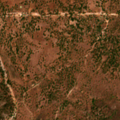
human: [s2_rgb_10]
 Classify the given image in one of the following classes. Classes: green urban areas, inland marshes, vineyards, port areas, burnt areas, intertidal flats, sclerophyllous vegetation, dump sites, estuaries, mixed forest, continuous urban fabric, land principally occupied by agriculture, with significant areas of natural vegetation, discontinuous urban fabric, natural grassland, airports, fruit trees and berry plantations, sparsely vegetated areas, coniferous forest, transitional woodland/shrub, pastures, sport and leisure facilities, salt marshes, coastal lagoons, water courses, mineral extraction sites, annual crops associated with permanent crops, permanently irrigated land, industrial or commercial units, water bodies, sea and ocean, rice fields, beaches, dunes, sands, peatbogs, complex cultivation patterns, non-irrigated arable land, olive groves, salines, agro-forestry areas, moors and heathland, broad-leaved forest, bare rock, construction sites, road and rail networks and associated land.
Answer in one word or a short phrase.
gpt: agro-forestry areas, mixed forest